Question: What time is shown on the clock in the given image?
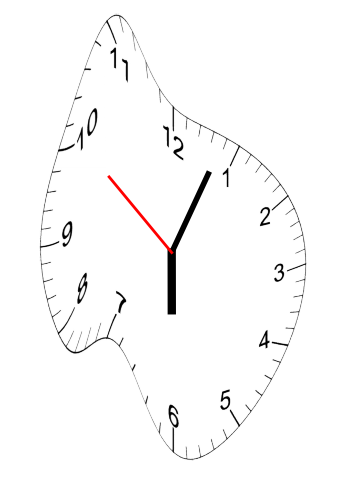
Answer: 06:03:51